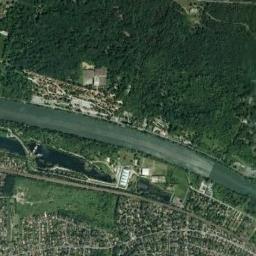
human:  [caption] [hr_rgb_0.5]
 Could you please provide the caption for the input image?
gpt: The dark green river is between a residential area and a forest .

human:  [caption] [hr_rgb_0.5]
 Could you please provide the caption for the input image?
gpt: There are many trees on either side of the river .

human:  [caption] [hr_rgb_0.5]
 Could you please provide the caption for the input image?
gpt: The river goes through trees and grass .

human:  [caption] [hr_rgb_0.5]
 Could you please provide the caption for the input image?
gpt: A straight cyan river with a forest on one side and a city on the other .

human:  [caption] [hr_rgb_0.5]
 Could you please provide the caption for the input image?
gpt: There are many green trees and buildings beside the river .